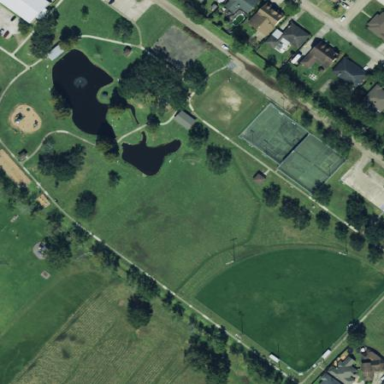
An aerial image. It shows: Public park designated for leisure and recreation. It is recreation ground where people can enjoy outdoor activities.